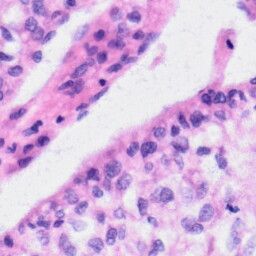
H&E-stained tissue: Liver